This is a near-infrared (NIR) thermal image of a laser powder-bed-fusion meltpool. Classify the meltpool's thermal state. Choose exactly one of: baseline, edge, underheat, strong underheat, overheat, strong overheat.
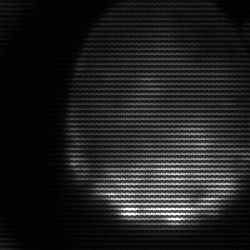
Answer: edge